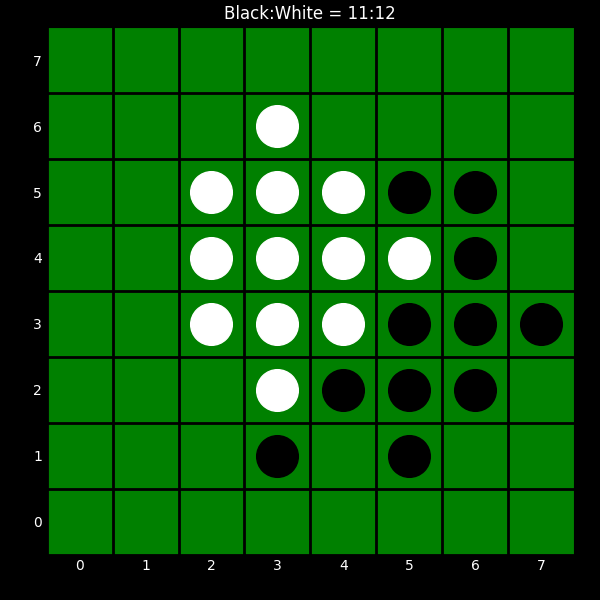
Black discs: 11
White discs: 12